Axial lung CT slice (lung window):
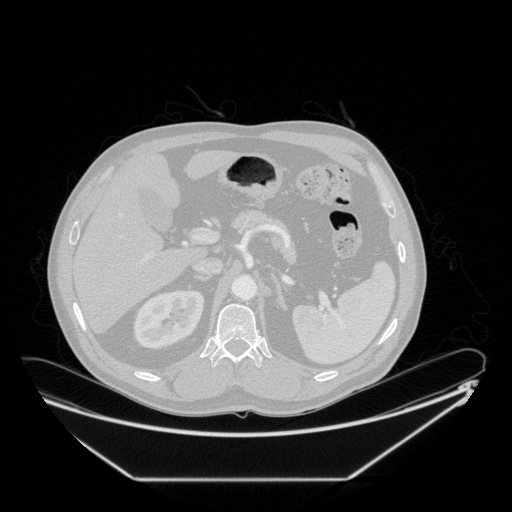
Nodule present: no